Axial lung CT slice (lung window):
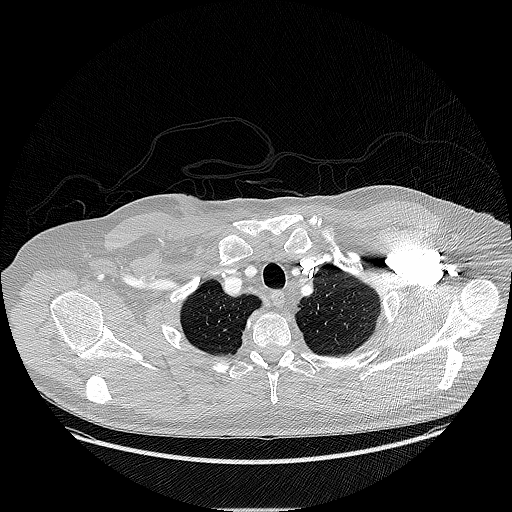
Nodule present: no